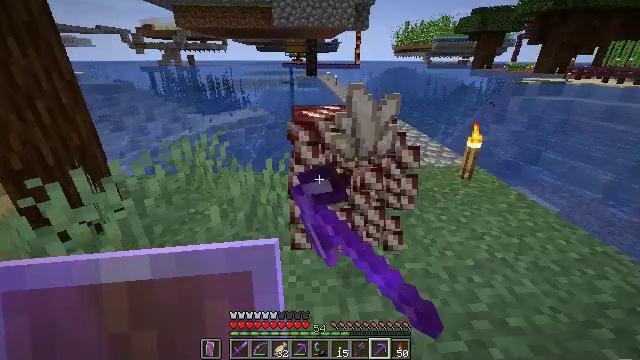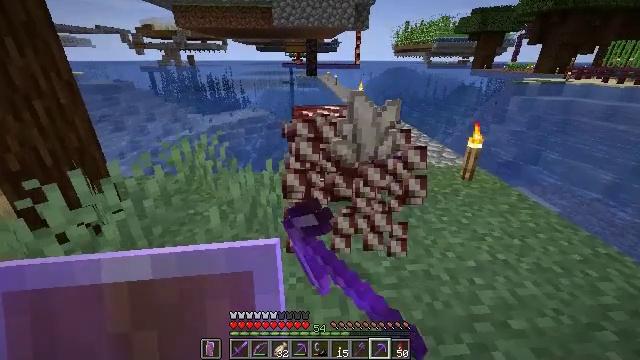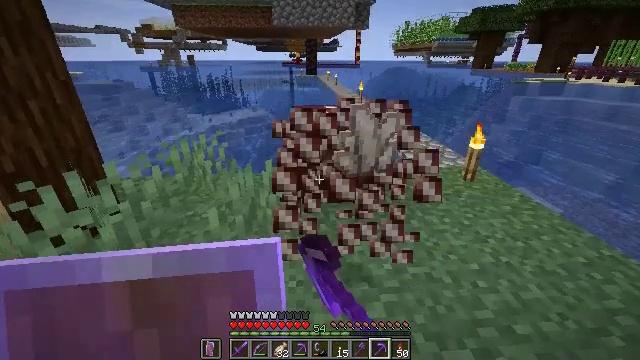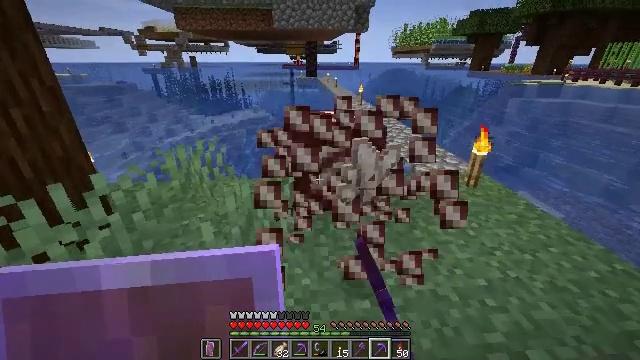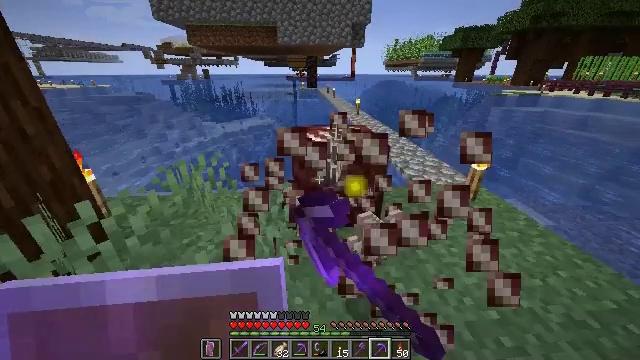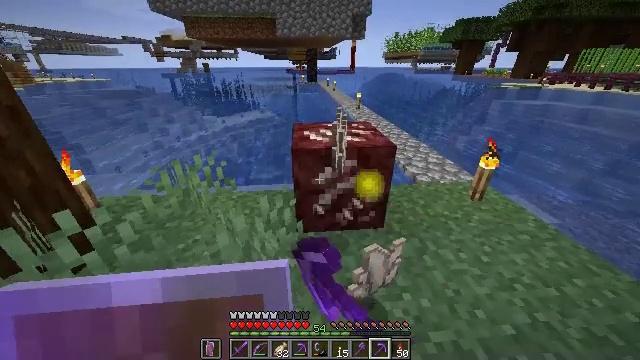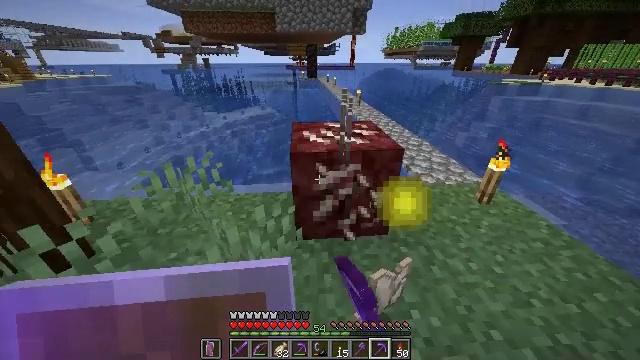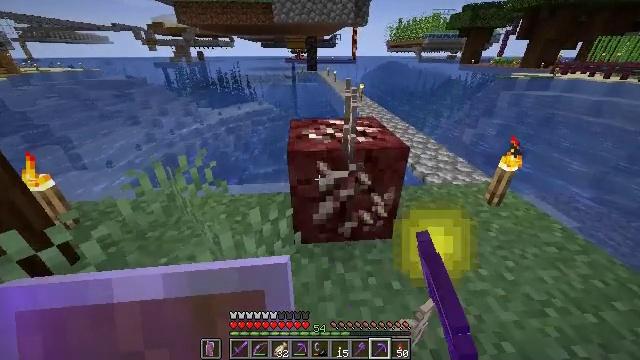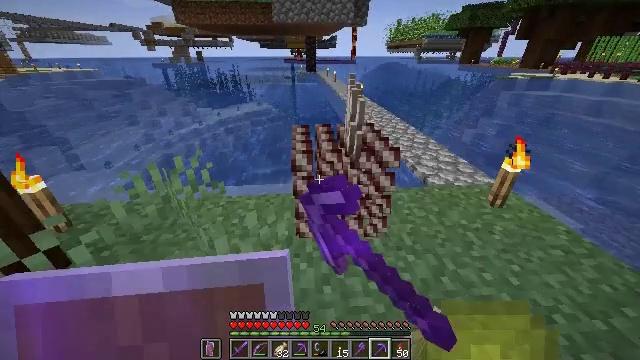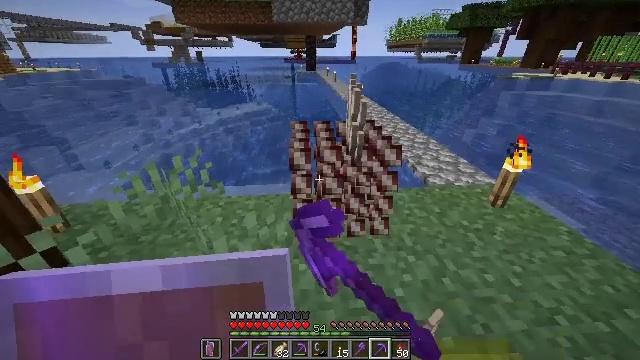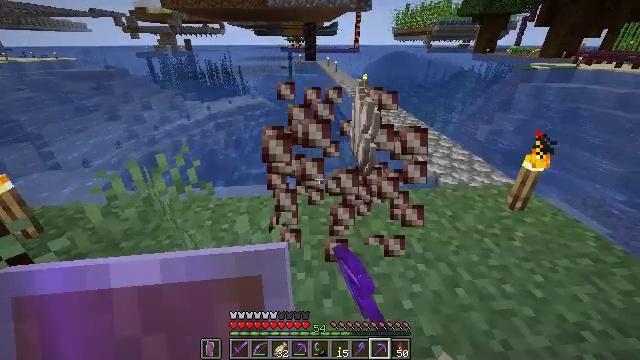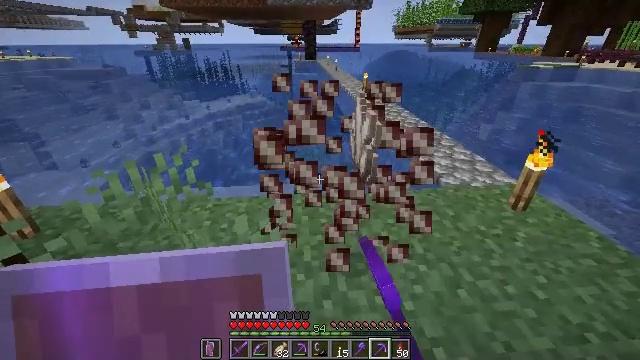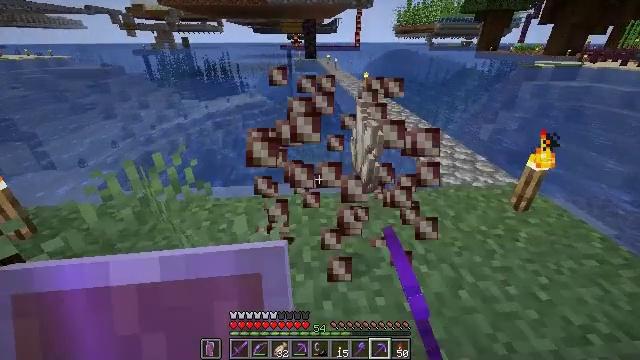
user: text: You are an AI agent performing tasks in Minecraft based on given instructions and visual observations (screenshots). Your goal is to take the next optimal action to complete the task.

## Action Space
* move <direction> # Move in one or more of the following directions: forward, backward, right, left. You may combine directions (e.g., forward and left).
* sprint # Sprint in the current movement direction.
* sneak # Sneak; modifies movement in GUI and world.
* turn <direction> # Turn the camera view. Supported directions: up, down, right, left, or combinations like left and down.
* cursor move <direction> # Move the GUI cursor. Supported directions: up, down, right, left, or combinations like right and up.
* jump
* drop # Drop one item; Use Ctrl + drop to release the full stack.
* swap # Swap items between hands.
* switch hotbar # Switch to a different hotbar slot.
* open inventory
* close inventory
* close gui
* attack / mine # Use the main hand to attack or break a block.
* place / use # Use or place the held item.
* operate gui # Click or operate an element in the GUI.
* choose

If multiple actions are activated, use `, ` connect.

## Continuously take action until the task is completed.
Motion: motion action
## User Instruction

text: Break the nether quartz ore block.
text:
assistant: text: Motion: attack / mine
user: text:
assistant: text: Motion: move forward, attack / mine
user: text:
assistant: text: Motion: move forward, attack / mine
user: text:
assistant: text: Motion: move forward, attack / mine
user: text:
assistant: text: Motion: move forward, turn down, attack / mine
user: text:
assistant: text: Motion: turn down, attack / mine
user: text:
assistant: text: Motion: attack / mine
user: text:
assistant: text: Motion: attack / mine
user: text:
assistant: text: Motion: attack / mine
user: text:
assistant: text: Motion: attack / mine
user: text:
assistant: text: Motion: attack / mine
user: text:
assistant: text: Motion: attack / mine
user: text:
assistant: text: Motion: attack / mine